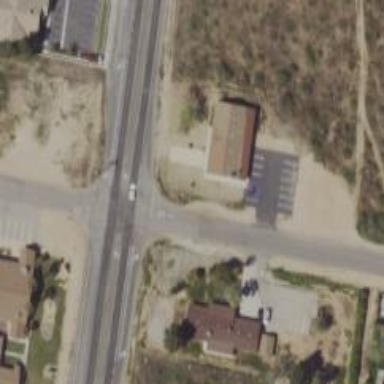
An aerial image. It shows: Stop road.